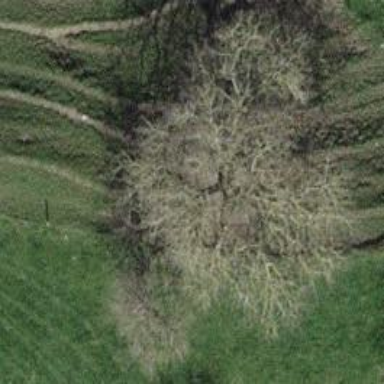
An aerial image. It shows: Single tag "natural: tree."